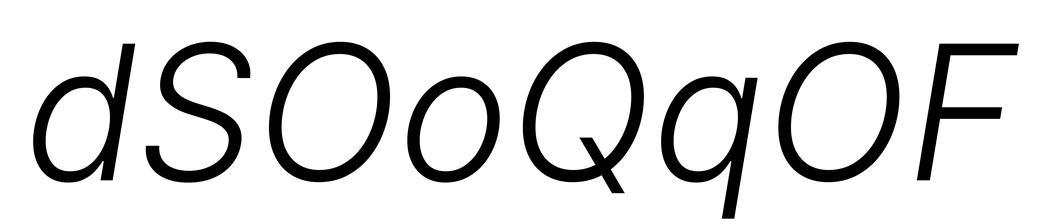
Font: Inter-Italic_Light_Italic